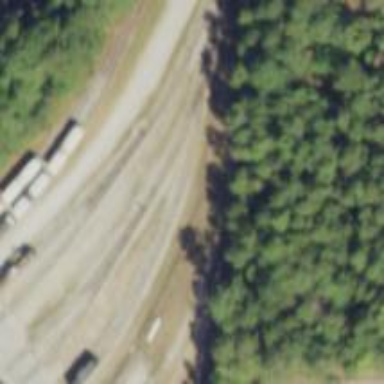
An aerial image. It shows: Rail spur service.